Question: more of newbies :)
I've created HTML table using below html code
'''
<table runat="server" id="Table1" border="1" class="style1">
<tr>
<td class="style2" colspan="3">
Info.</td>
<td class="style2" colspan="2">
TypeA</td>
<td class="style2">
TypeB</td>
<td class="style2" rowspan="2">
TypeC</td>
</tr>
<tr>
<td class="style3">
Dept.</td>
<td class="style3">
Div.</td>
<td class="style3">
Unit</td>
<td class="style3">
TypeA.1</td>
<td class="style3">
TypeA.1</td>
<td style="text-align: center">
TypeB.1</td>
</tr>
</table>
'''
I tried to add row for it using
'''
protected void Button1_Click(object sender, EventArgs e)
{
TableRow tRow = new TableRow();
for (int i = 1; i < 8; i++)
{
TableCell tb = new TableCell();
tb.Text = "text";
tRow.Controls.Add(tb);
}
Table1.Rows.Add(tRow);
}
'''
but I got :
> The best overloaded method match for 'System.Web.UI.HtmlControls.HtmlTableRowCollection.Add(System.Web.UI.HtmlControls.HtmlTableRow)' has some invalid arguments
I googled around but with no luck.
I'm doing this to avoid Columns Heading merging action in code behind while I still have to look for how to merge rows heading. This is the last step for completing <URL>
,.. closer heading view is:

Rows created will have a forwarding heading cell that should be merged if it's the same with row above. Appreaciate the great assistant from StackOverflow members.
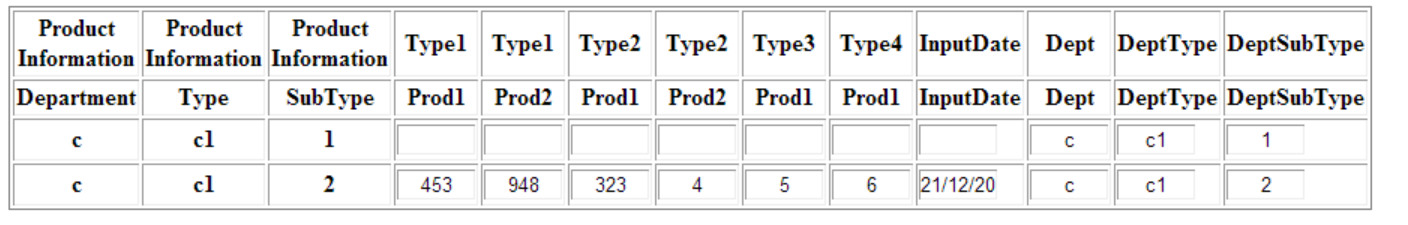
Answer: The error is apparent in the exception.
You are using 'TableRow' instead of 'HtmlTableRow'.
Hover over 'TableRow tRow = new TableRow();' to see which namespace is the 'TableRow' class from.
A similar change for cell would be required. i.e. use 'HtmlTableCell' instead of 'TableCell'.
EDIT: 'Table', 'TableRow' are classes from 'System.Web.UI.WebControls' namespace.
Whereas, 'HtmlTable', 'HtmlTableRow' are classes from 'System.Web.UI.HtmlControls' namespace.